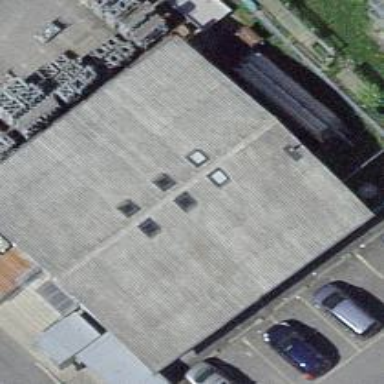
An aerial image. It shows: Building with gabled roof.